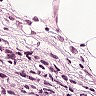
Metastatic tissue present: yes